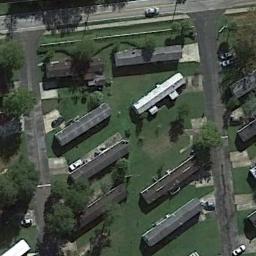
Label: residential